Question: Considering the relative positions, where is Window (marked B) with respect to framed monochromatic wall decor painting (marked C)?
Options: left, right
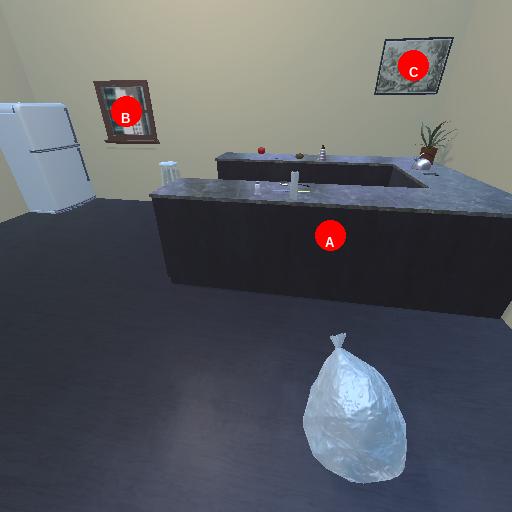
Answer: left